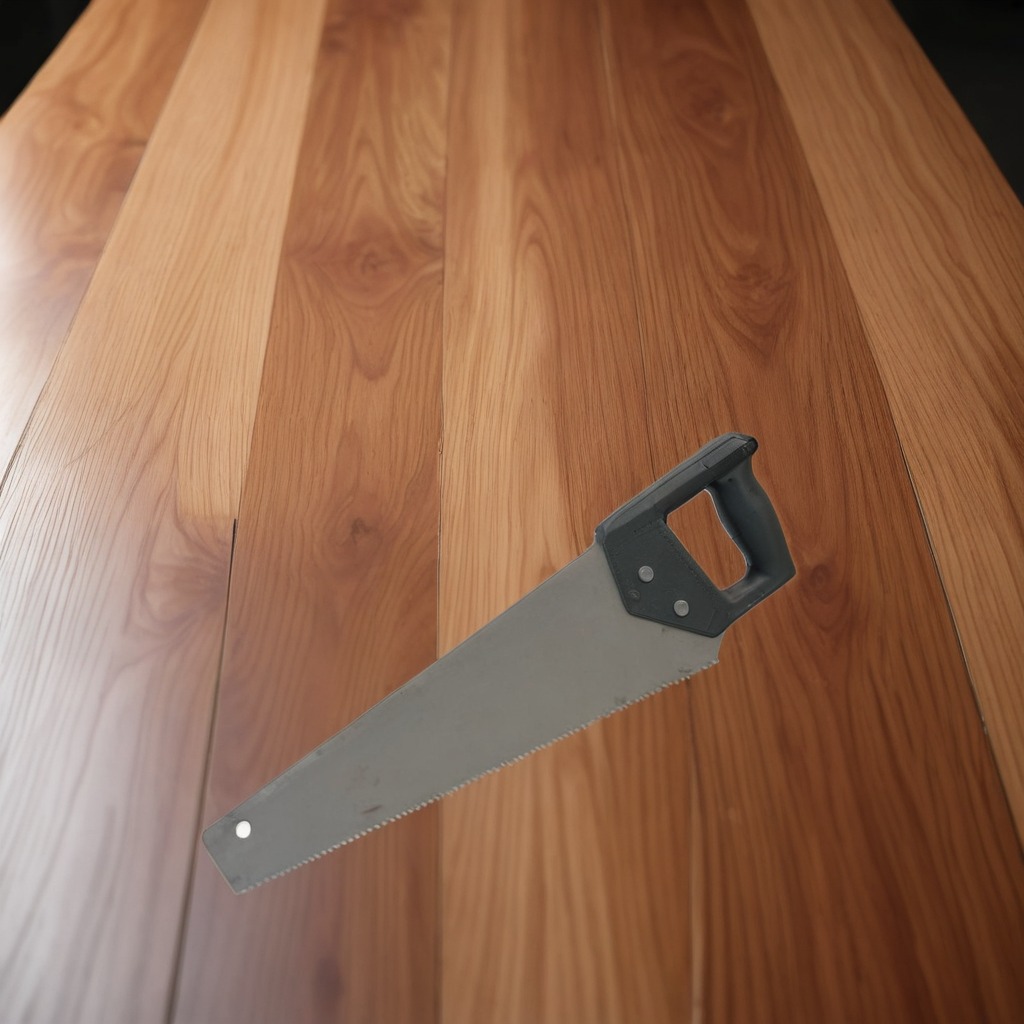
A handheld metal saw is lying on a wooden table in a carpentry studio with rich wood textures side lighting.